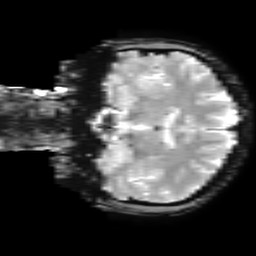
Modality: T2starw
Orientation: coronal
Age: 35
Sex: male
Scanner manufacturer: ge
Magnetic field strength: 3 T
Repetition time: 0.65 s
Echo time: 0.02 s